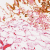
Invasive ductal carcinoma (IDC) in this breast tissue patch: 0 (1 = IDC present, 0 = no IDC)